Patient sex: M
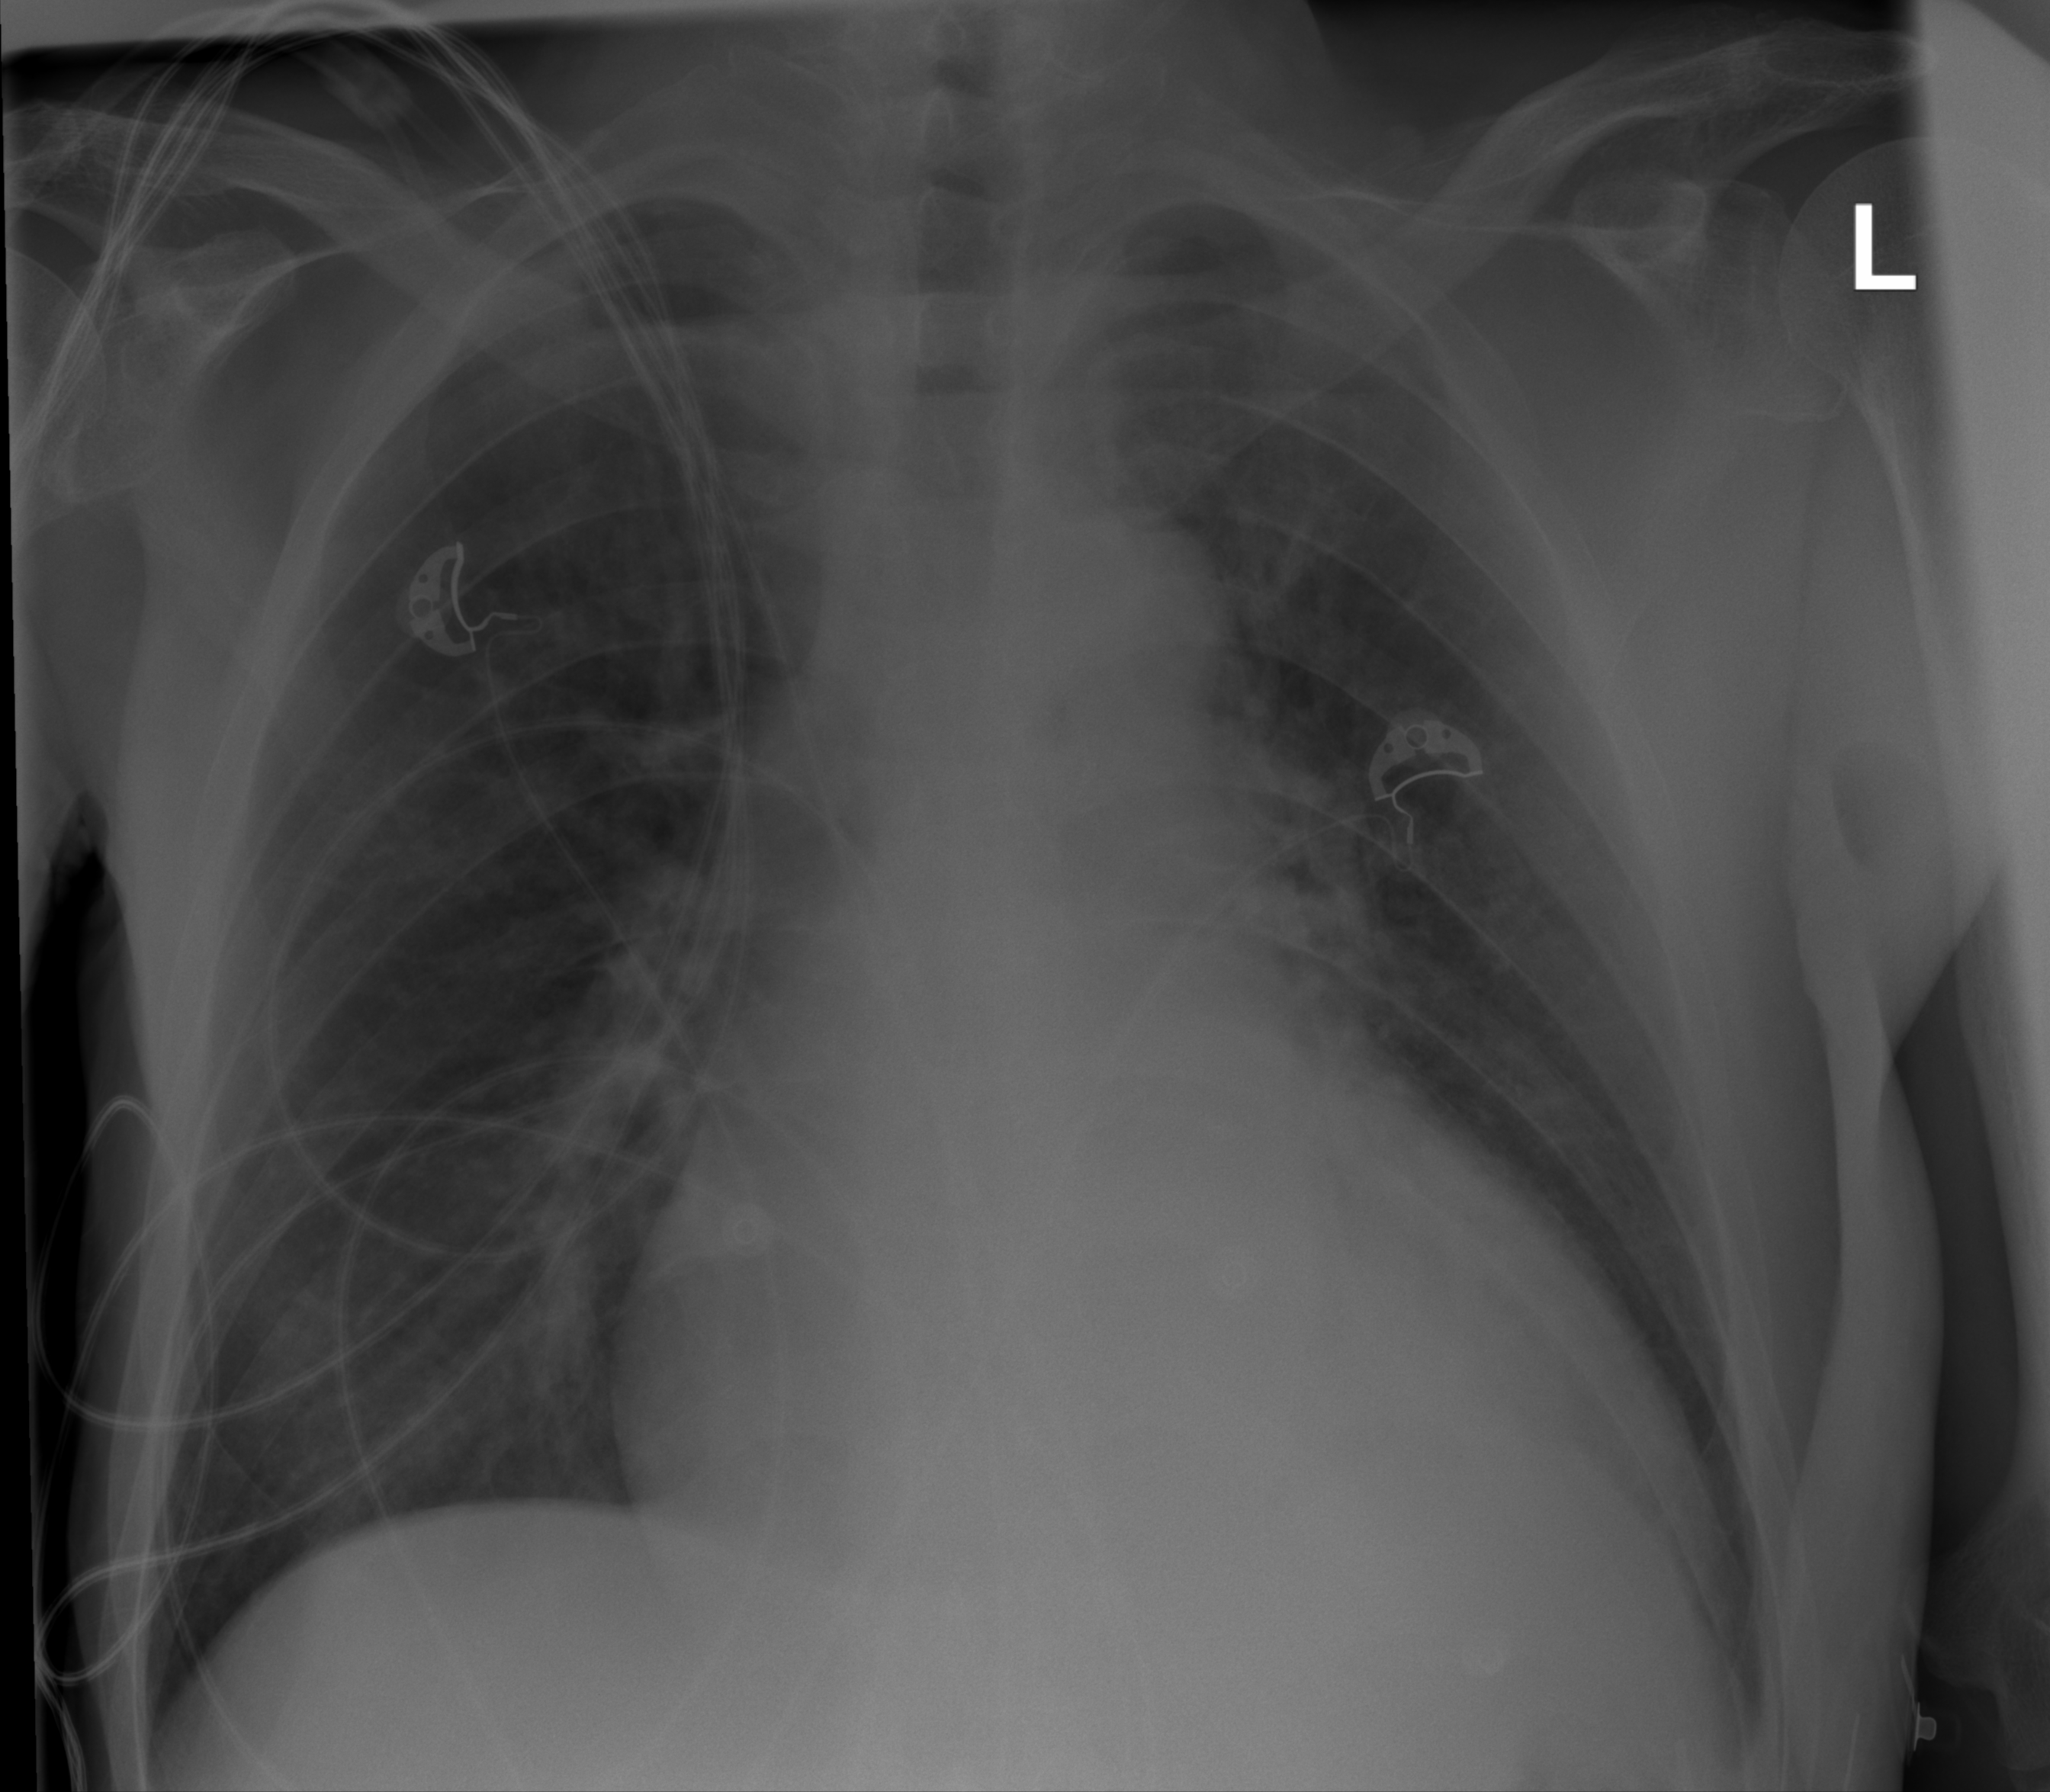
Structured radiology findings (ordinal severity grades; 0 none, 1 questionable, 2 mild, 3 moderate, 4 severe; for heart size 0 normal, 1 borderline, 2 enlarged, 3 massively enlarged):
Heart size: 3
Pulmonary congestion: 2
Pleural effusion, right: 0
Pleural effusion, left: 1
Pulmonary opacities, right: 0
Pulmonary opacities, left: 0
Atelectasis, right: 0
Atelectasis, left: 2